Field crop: maize
Growth stage: 2
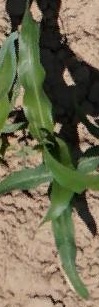
Species: maize